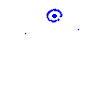
Particle: pion